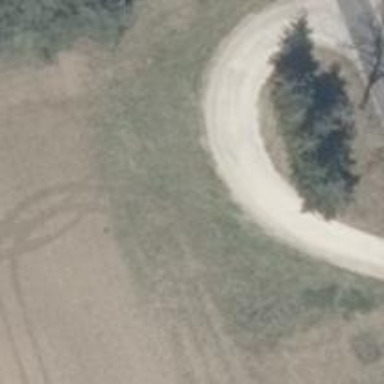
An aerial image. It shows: Service road with compacted surface.